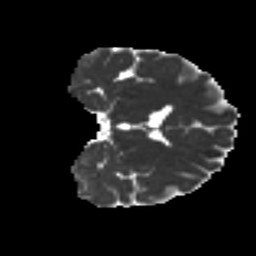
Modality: MD
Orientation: coronal
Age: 35
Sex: male
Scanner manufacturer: ge
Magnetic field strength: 3 T
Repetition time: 7.8 s
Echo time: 0.0613 s